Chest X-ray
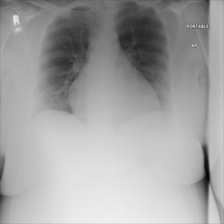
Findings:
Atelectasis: negative
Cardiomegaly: positive
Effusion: positive
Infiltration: positive
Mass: negative
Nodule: negative
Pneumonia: negative
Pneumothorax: negative
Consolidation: negative
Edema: negative
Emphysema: negative
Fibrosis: negative
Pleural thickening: negative
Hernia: negative